Field crop: tomato
Growth stage: 1
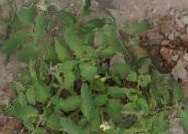
Species: tomato